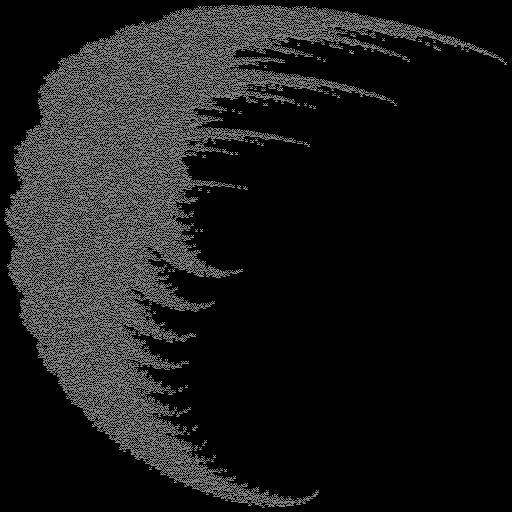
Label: snowdrift